Field crop: maize
Growth stage: 2
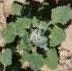
Species: chenopodium